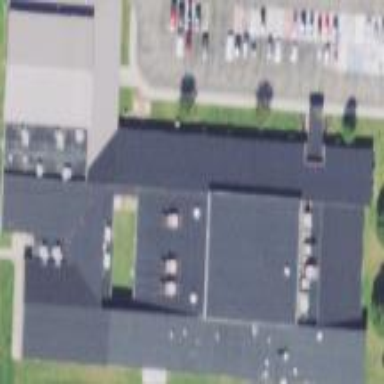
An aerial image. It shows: School building.